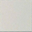
Piece: xx